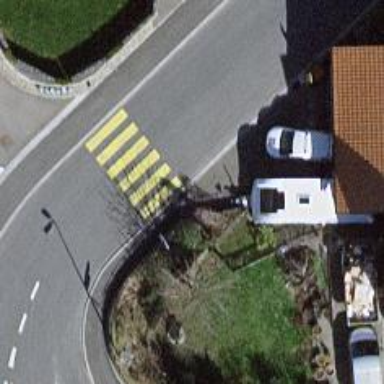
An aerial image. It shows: Uncontrolled road crossing.